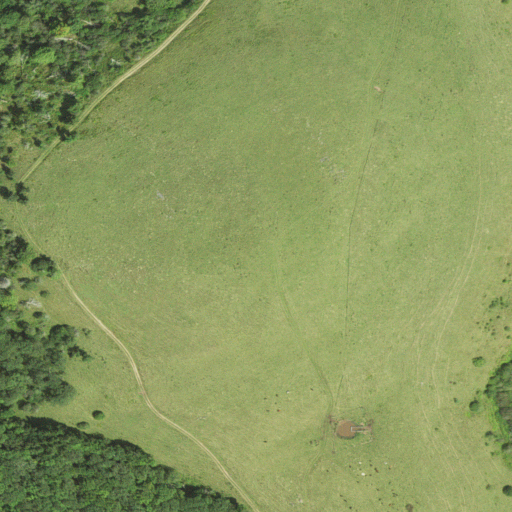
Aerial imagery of mountain in West Virginia named Elleber Knob containing deciduous forest, grassland, open development, barren land, shrub, and mixed forest